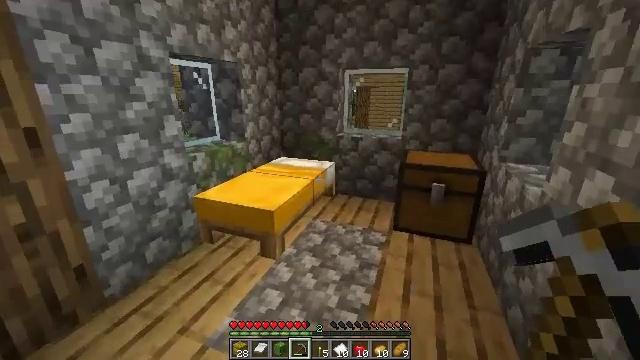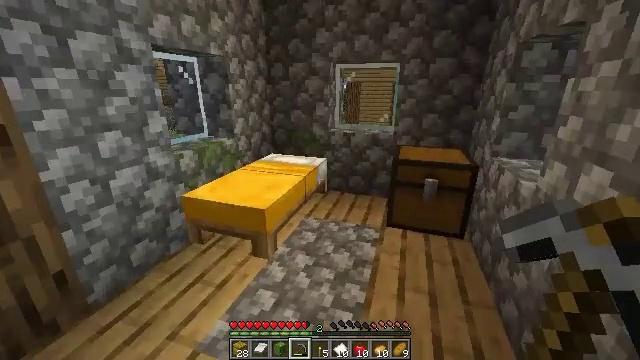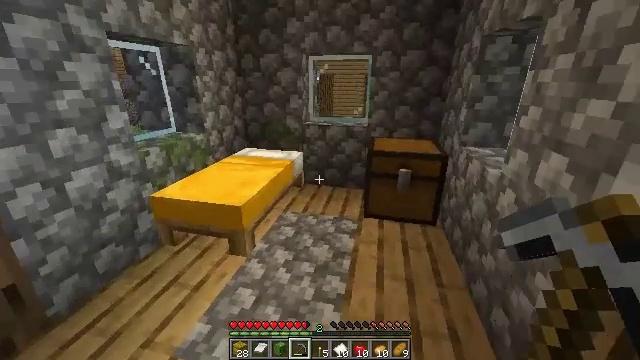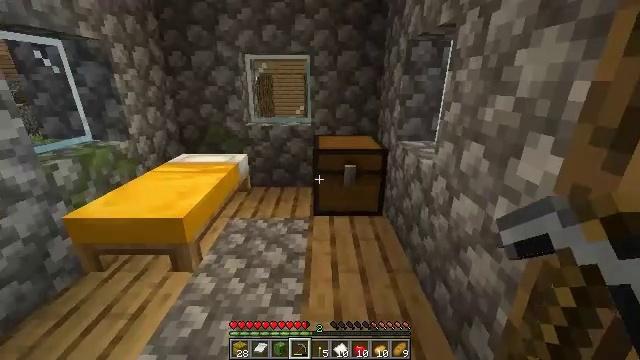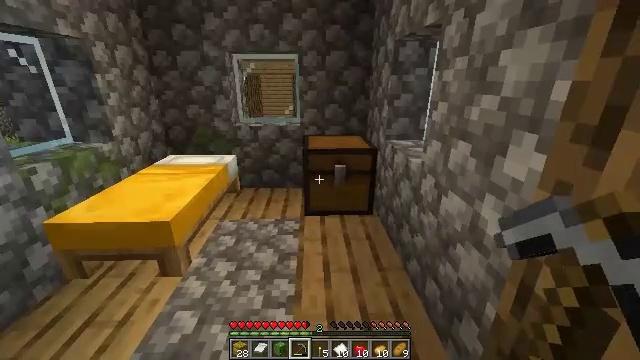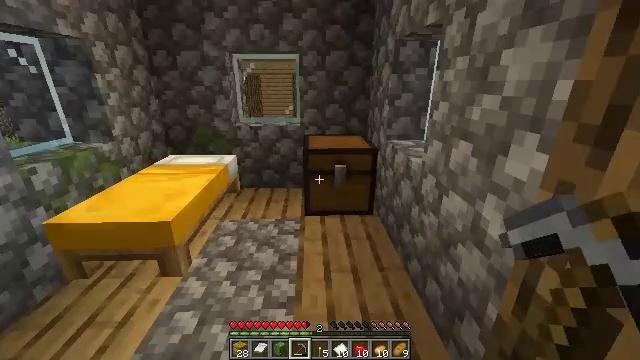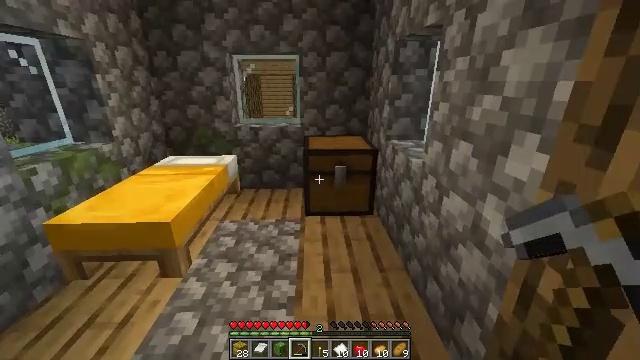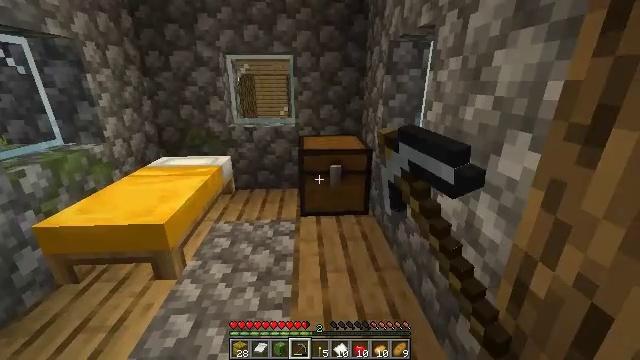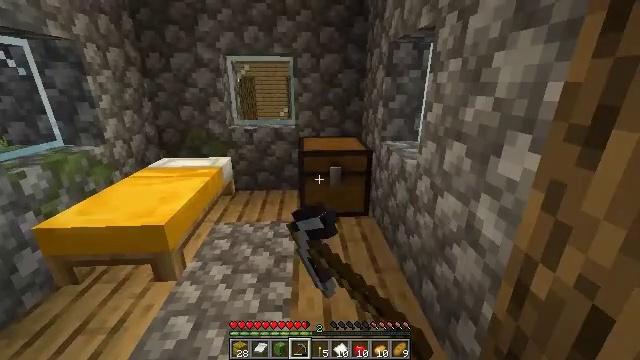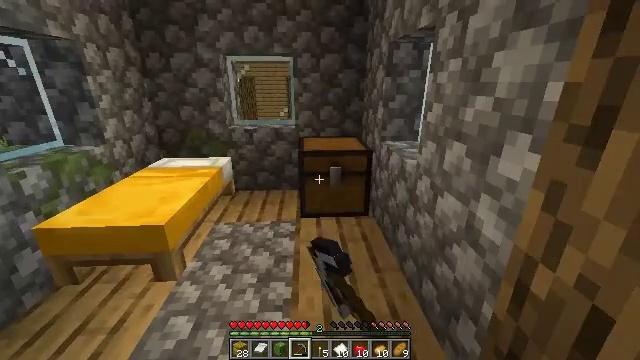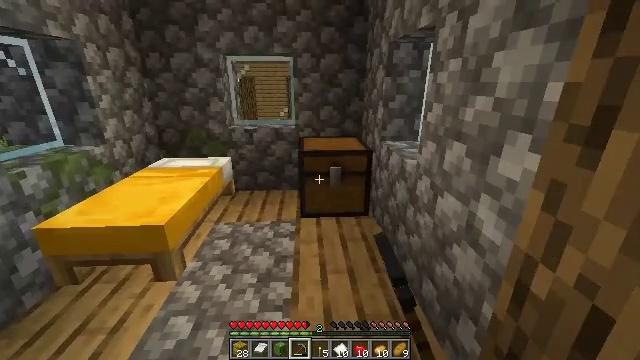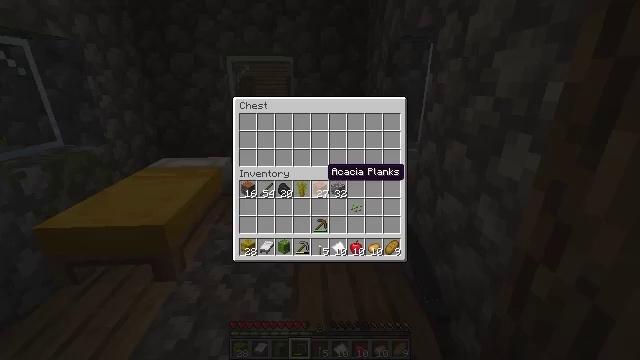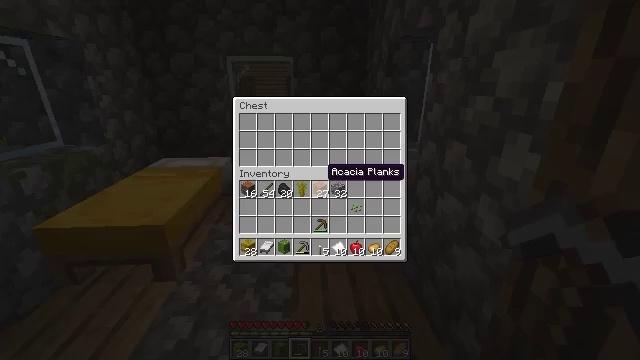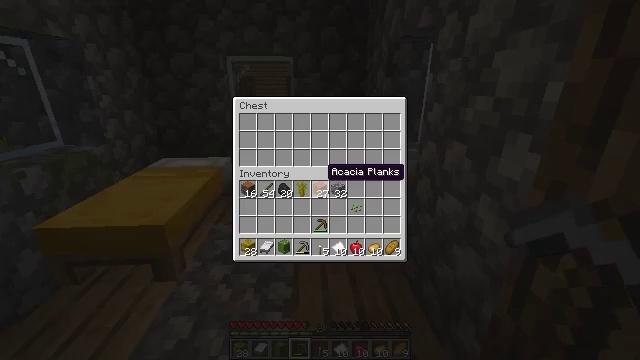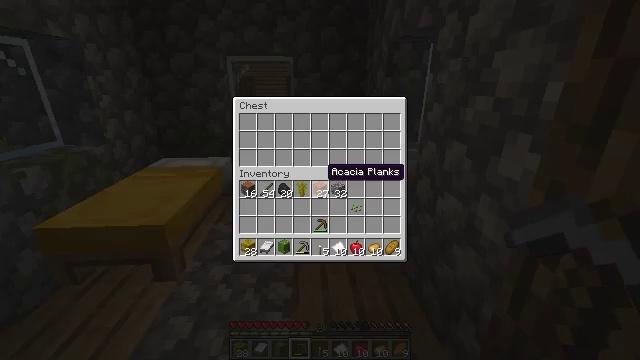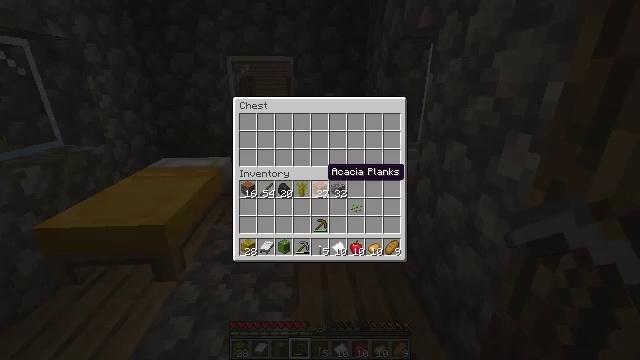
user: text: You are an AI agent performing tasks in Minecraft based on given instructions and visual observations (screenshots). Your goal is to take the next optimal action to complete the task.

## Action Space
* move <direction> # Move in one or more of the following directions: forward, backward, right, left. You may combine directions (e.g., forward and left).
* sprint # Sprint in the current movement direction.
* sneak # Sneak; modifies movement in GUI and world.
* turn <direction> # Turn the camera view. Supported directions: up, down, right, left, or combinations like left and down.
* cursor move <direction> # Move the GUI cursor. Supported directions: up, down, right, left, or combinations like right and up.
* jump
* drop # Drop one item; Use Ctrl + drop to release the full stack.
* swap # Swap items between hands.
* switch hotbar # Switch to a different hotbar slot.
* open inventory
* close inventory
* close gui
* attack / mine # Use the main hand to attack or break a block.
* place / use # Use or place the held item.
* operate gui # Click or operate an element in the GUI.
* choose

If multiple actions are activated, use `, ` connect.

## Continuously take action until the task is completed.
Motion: motion action
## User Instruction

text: Gather the blast furnace into your inventory.
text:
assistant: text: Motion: turn right
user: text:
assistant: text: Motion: turn right and down
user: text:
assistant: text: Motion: turn right
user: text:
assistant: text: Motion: turn right
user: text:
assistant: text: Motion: no_op
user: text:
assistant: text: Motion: use / place
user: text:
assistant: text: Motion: turn right, use / place
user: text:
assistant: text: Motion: use / place
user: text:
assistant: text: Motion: no_op
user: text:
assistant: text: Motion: no_op
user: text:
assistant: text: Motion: open gui
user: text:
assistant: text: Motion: no_op
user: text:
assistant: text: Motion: no_op
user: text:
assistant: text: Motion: no_op
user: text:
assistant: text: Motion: no_op
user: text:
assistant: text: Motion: no_op
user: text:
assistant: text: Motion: no_op
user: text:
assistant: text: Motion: no_op
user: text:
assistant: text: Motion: close gui
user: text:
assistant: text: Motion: turn left and up, open inventory
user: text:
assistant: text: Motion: turn left and up
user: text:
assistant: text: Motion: turn left and up
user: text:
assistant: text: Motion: turn left and up
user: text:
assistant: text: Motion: turn left and up
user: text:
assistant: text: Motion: turn left and up
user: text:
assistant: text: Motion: turn left
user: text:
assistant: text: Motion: no_op
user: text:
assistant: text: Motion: no_op
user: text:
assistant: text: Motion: turn left and up
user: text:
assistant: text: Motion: turn left and up